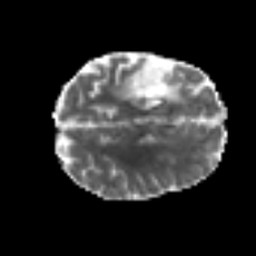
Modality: MD
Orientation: axial
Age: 55
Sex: male
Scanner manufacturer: siemens
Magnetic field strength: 3 T
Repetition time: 6.1 s
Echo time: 0.101 s